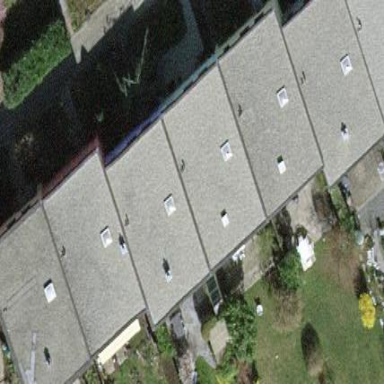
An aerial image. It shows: Terrace building with flat roof.